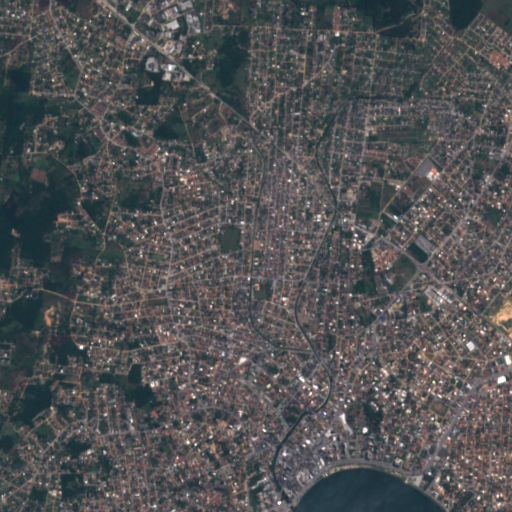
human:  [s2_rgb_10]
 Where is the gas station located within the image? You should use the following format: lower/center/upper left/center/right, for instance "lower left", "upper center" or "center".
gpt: The gas station is located in the lower center of the image.
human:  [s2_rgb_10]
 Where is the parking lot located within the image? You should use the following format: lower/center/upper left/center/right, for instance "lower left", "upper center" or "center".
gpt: The parking lot is located in the lower right of the image.
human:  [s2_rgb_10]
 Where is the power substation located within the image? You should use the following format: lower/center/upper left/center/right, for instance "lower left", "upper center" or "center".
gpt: The power substation is located in the lower center of the image.
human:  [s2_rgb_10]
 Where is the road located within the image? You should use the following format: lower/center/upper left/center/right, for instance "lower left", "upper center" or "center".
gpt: There is no road in the image.